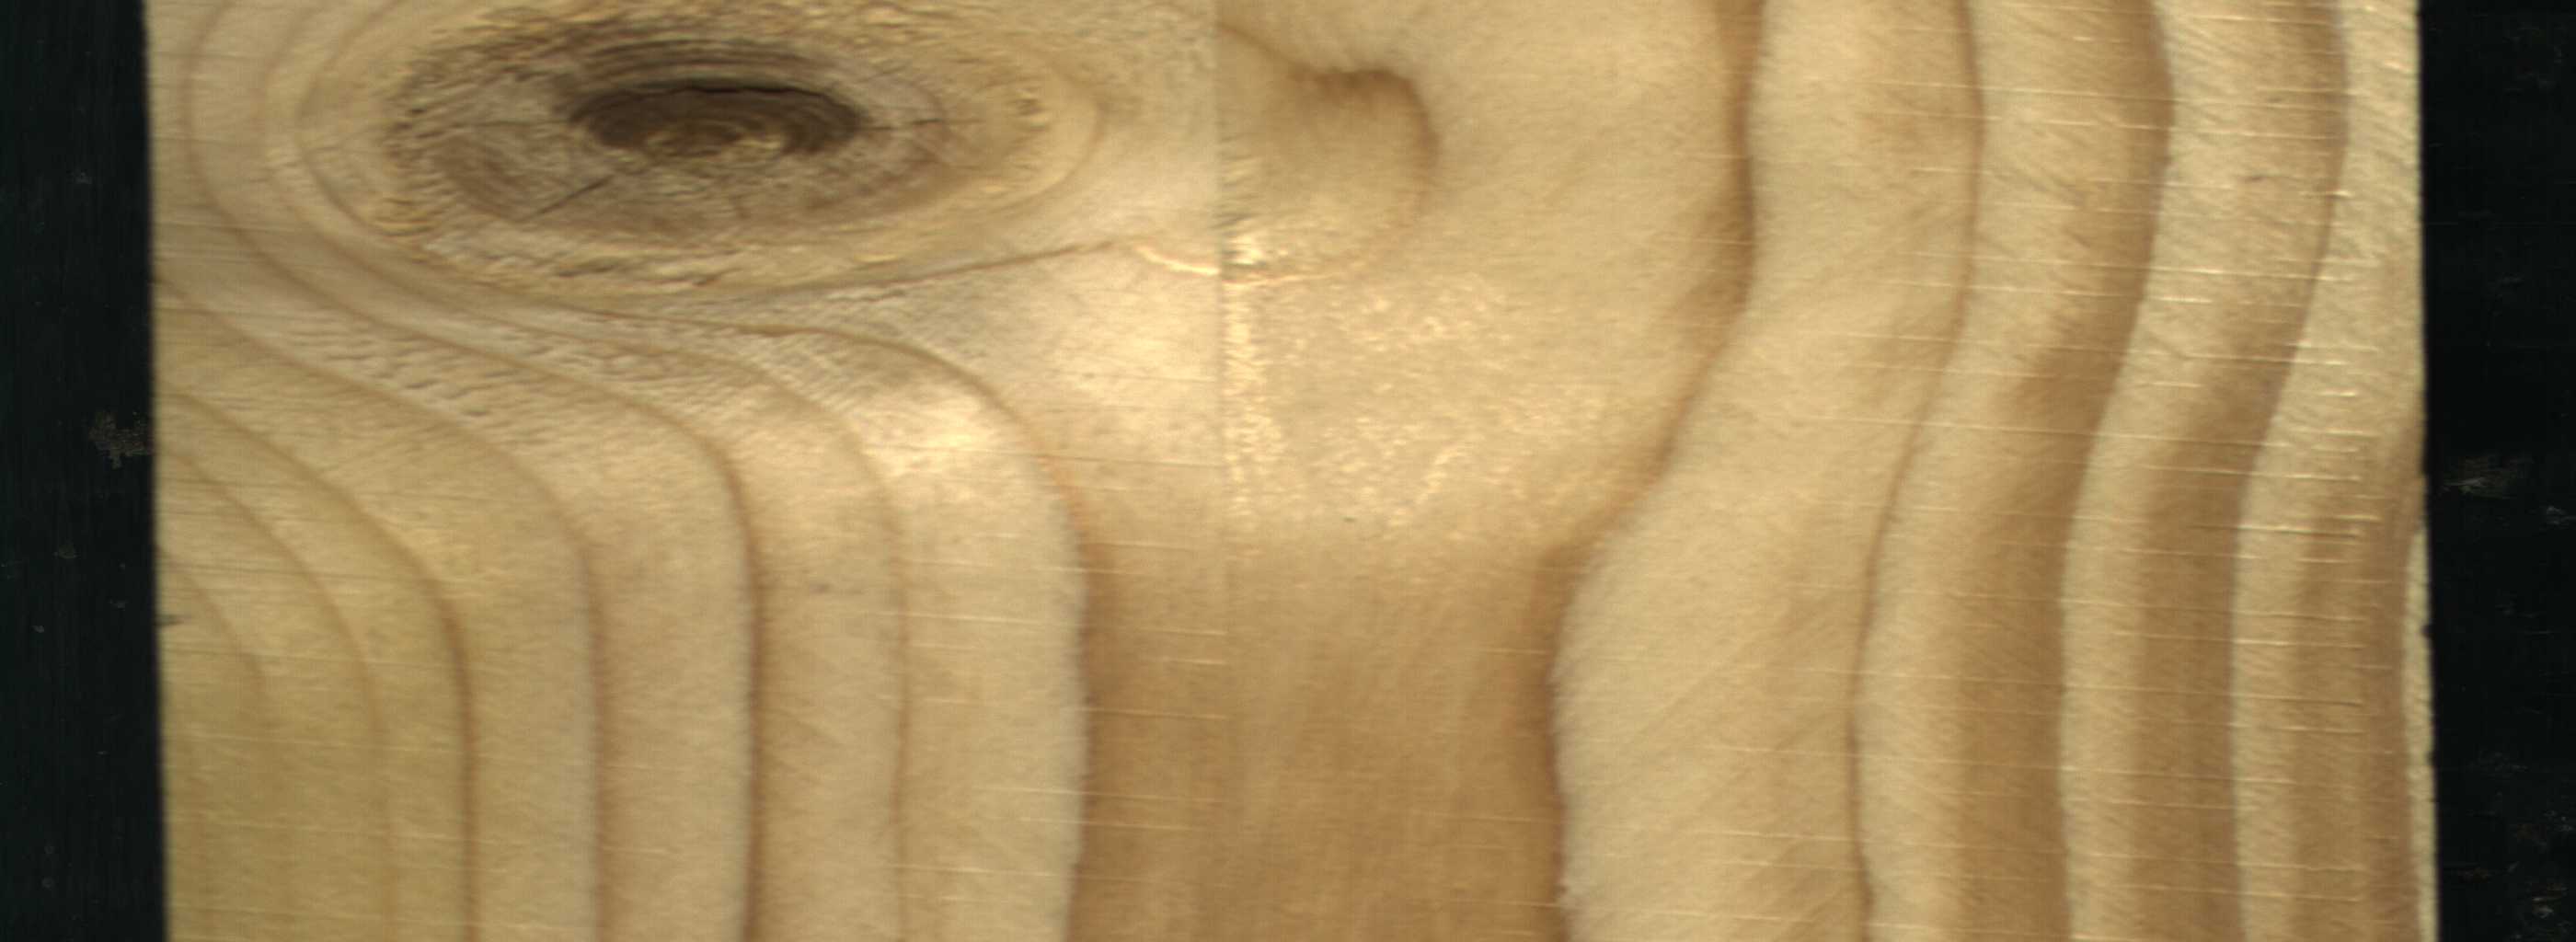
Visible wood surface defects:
knot_with_crack
knot_with_crack
knot_with_crack
Live_Knot